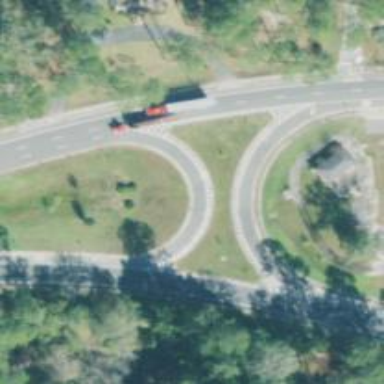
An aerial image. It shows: Asphalt trunk link road with sidewalk on the left.